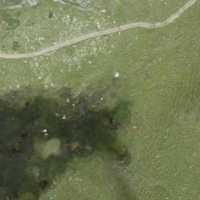
EUNIS habitat code: 26
Species observed at this site:
Dryas octopetala